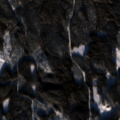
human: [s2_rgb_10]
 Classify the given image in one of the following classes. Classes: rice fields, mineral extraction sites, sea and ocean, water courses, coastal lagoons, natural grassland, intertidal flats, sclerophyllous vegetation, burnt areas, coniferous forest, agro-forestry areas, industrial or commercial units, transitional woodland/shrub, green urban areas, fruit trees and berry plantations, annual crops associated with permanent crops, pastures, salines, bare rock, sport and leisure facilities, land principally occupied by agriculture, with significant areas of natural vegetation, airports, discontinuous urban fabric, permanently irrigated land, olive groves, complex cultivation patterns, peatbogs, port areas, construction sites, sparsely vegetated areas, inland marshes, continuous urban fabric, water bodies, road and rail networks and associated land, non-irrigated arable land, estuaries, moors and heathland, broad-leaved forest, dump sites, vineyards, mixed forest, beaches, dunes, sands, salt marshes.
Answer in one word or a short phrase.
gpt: coniferous forest, mixed forest, transitional woodland/shrub, water bodies